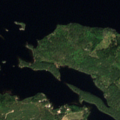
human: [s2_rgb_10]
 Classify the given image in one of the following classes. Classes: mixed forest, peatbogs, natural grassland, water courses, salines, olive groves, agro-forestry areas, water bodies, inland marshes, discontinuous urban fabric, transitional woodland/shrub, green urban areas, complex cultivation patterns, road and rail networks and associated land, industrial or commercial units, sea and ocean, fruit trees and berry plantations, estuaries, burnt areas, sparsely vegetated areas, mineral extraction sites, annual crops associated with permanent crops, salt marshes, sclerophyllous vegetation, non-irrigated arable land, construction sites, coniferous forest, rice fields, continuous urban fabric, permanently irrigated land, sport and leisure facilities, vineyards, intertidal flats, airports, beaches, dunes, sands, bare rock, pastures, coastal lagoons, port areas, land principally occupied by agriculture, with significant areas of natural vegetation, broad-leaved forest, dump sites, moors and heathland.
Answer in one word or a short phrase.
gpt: coniferous forest, mixed forest, water bodies